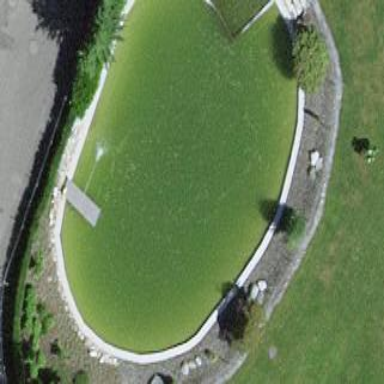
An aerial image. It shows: Pond surrounded by natural water.